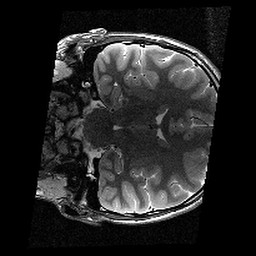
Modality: T2w
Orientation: coronal
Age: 13
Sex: female
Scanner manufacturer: siemens
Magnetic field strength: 3 T
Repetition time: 9.23 s
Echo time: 0.067 s